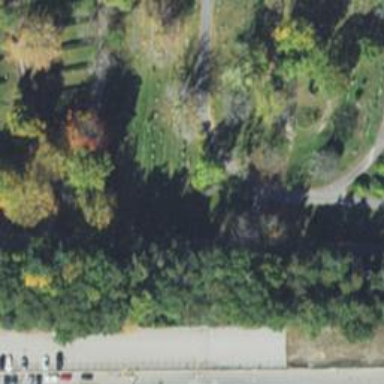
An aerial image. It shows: Alley classified as service road.